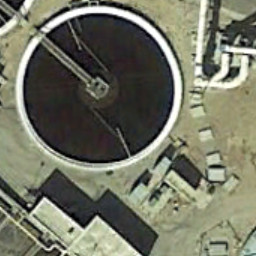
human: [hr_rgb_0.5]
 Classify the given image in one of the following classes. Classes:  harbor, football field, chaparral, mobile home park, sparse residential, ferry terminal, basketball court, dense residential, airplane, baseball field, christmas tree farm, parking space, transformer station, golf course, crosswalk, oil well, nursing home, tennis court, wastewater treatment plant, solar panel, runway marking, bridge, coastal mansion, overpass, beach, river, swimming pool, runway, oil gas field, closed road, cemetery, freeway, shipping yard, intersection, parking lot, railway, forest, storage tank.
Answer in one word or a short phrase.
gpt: wastewater treatment plant